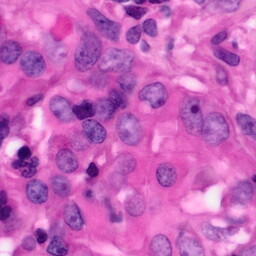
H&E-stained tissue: Pancreatic